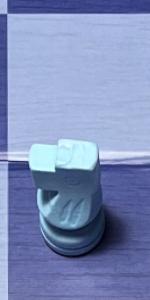
Label: Knight_White